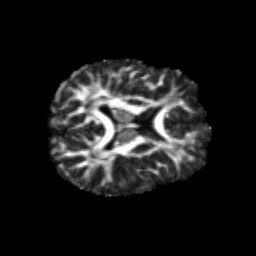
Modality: FA
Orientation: axial
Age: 23
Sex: male
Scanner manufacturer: siemens
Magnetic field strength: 3 T
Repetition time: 3.5 s
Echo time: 0.125 s